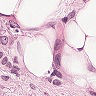
Metastatic tissue present: yes